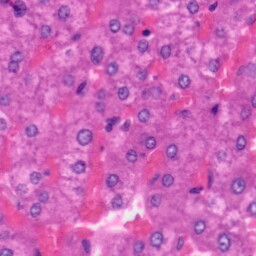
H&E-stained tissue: Liver